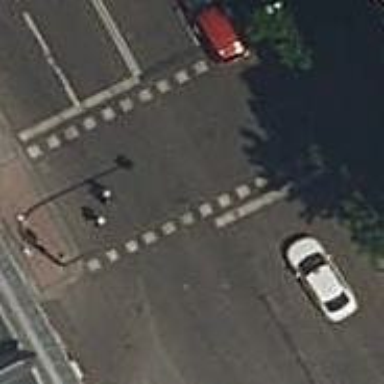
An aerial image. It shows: Crossing with traffic signals.